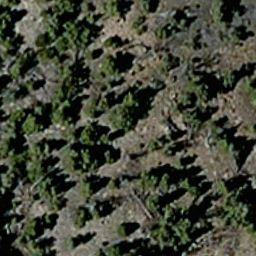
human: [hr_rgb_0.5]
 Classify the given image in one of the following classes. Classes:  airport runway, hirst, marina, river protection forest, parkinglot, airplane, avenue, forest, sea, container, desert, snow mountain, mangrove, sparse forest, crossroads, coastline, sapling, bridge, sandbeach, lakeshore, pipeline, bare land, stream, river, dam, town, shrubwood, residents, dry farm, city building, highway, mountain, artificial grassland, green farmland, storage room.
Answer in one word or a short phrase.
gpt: sparse forest